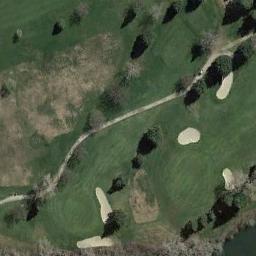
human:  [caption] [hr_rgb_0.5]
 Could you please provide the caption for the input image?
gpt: There are about a dozen bunkers on this lawn .

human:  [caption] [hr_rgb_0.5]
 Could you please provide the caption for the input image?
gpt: The golf course has a clearing, Some fairways, Barrier trees and sandpits and a road goes through the golf course .

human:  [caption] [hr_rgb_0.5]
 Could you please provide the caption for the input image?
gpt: There are numerous trees beside the golf course .

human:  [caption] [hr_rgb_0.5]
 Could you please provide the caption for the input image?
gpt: There are a few bunkers and a few paths on the large green lawn on the golf course and many trees .

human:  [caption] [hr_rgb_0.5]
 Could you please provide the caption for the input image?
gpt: There are some bunkers and bare lawns on the golf course .